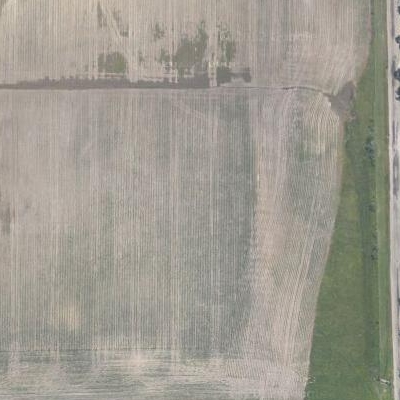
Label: bField